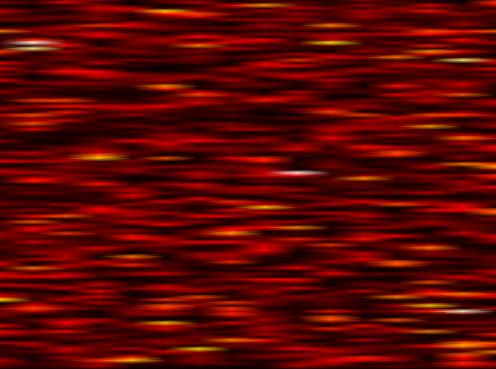
Label: OFDM